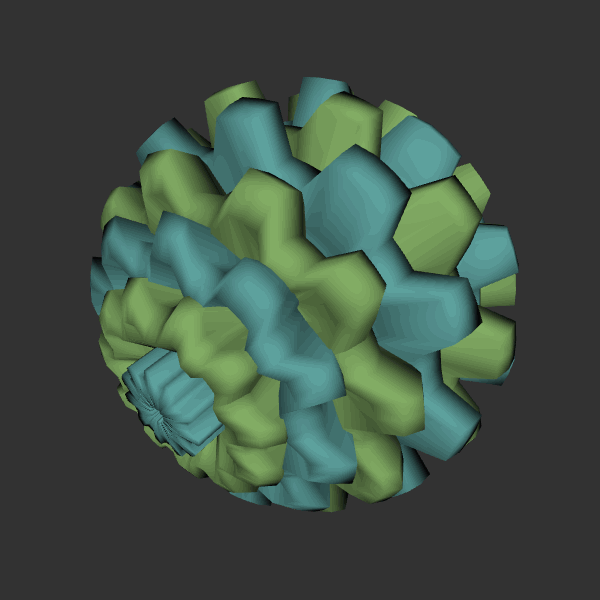
Background: dark